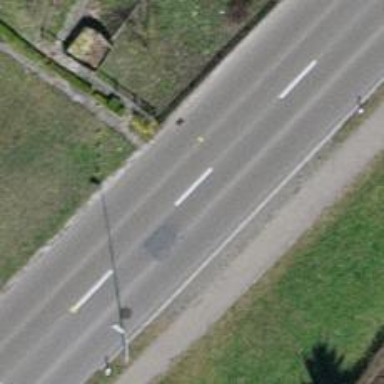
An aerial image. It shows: Kerb with raised edge.